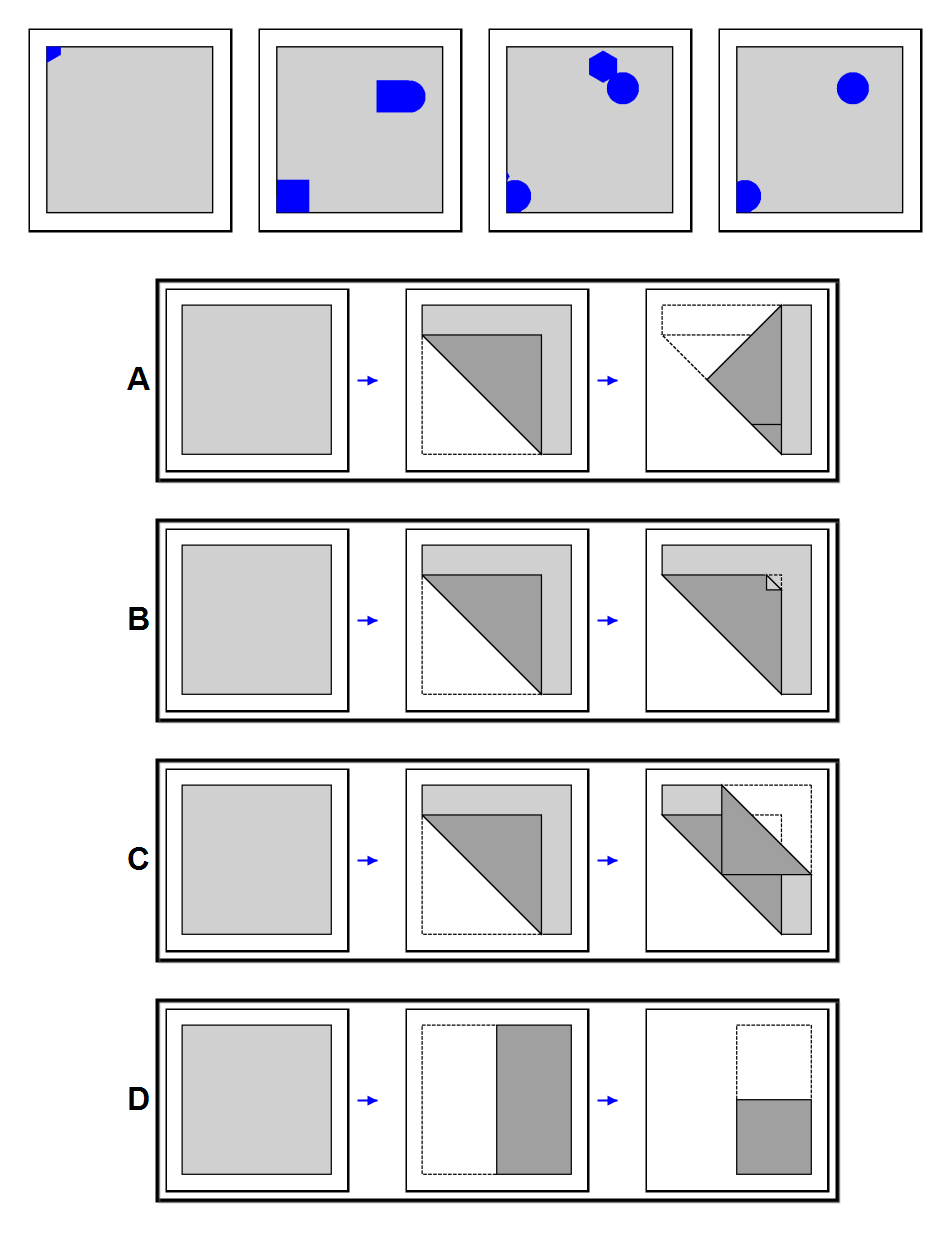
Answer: B